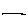
Label: line